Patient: sex F, age 75
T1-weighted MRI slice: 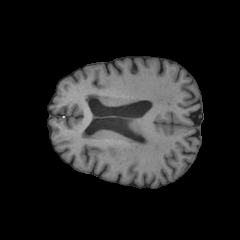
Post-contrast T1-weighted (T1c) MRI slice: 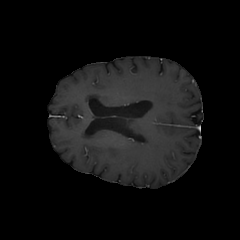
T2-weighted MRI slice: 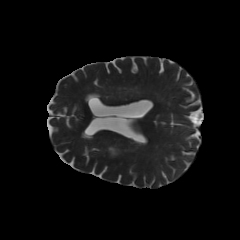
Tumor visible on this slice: yes
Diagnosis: Glioblastoma, IDH-wildtype
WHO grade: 4